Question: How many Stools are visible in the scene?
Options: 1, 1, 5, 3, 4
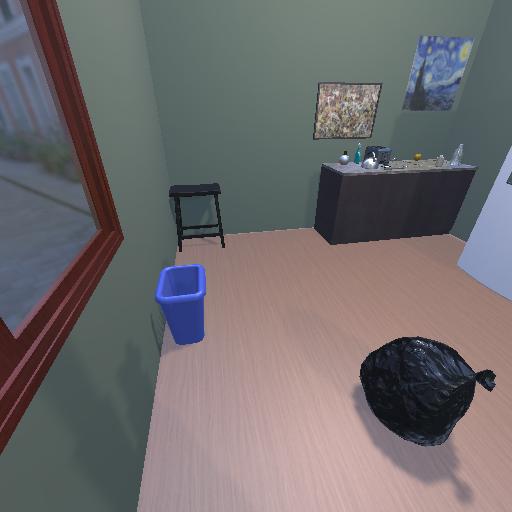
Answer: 1